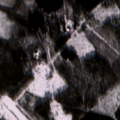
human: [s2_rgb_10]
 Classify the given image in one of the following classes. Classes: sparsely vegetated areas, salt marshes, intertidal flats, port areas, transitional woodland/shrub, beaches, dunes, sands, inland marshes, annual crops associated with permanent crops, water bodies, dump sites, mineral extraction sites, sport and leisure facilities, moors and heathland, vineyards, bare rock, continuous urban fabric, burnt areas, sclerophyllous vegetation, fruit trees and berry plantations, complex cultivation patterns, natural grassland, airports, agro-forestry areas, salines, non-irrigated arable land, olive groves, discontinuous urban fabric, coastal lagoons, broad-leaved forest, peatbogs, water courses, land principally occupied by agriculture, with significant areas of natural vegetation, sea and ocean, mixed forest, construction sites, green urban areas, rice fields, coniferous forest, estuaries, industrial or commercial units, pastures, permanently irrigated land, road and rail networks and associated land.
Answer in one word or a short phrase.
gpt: broad-leaved forest, coniferous forest, mixed forest